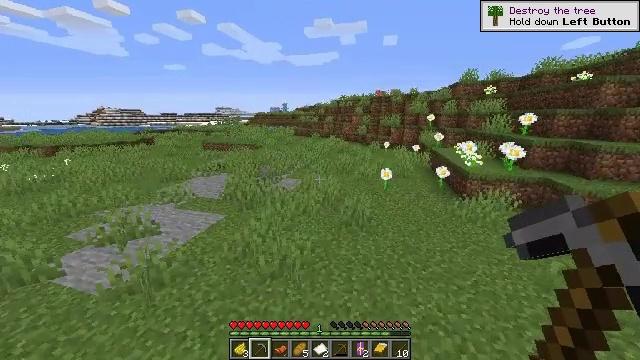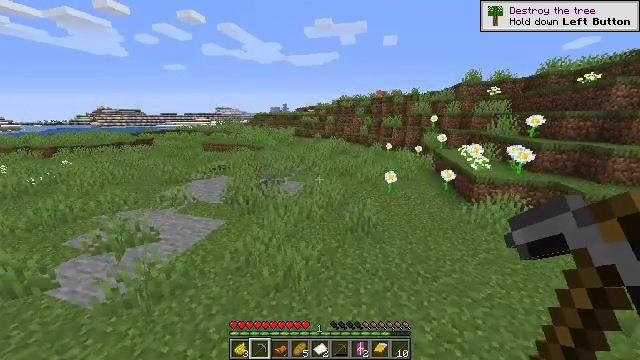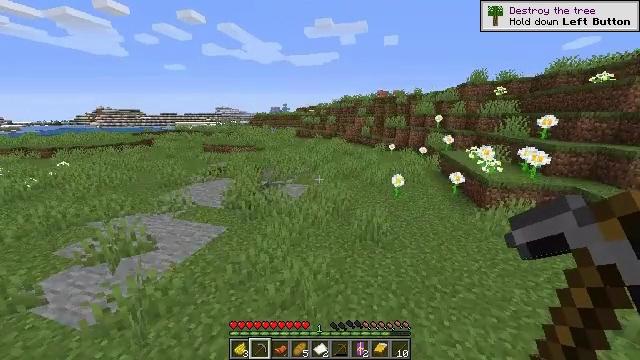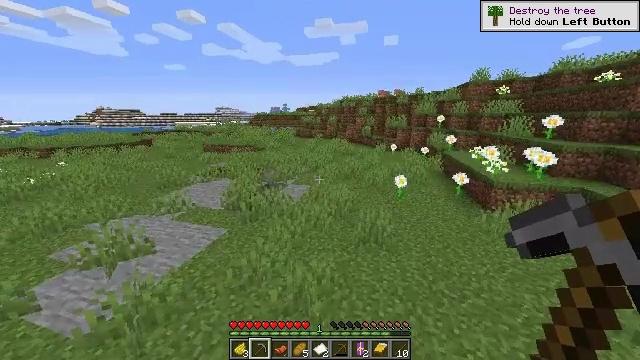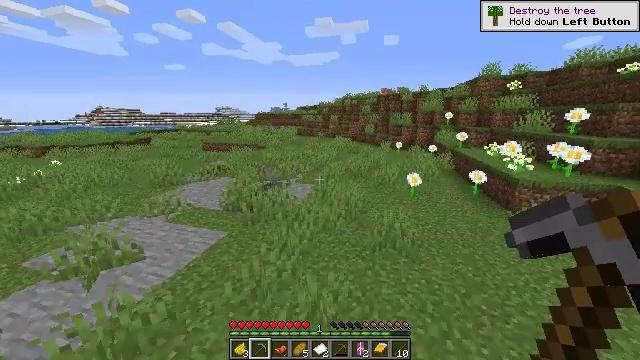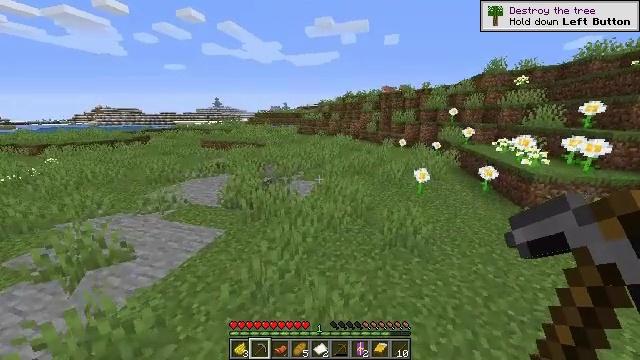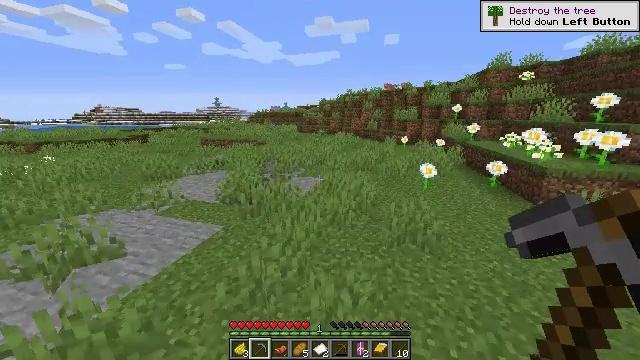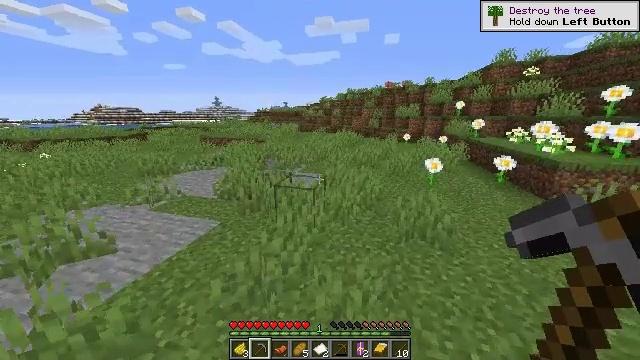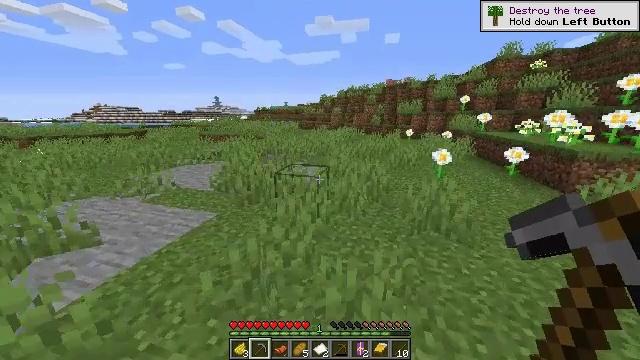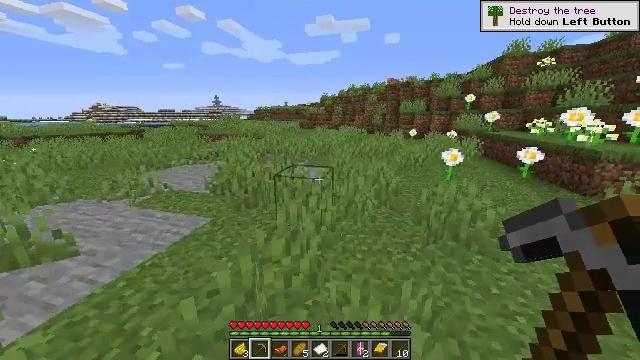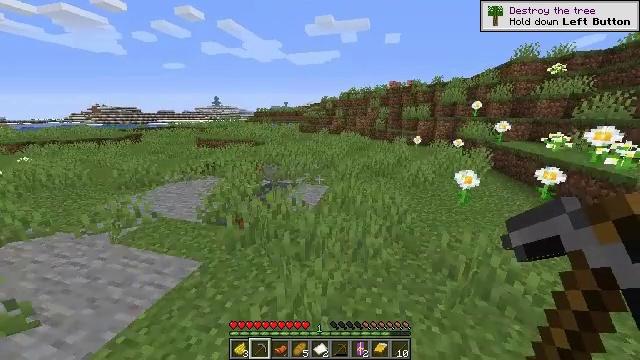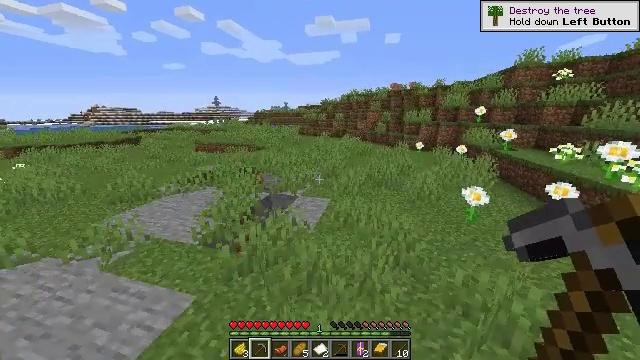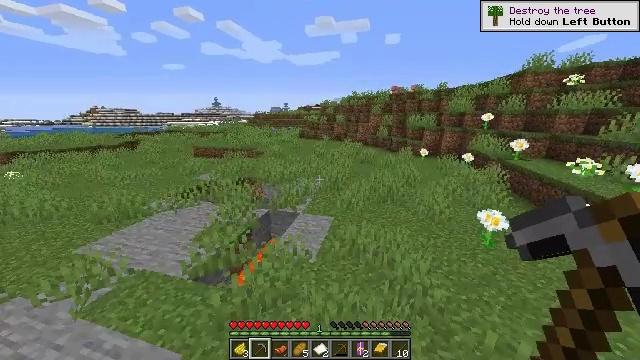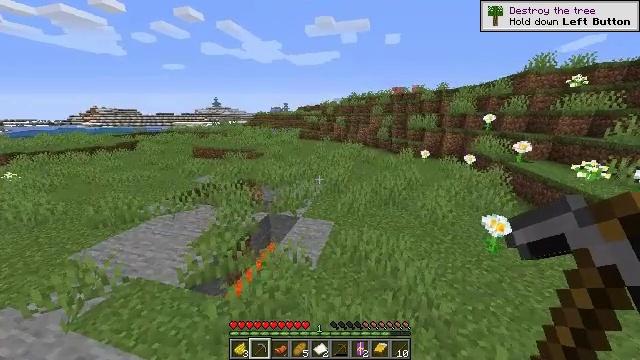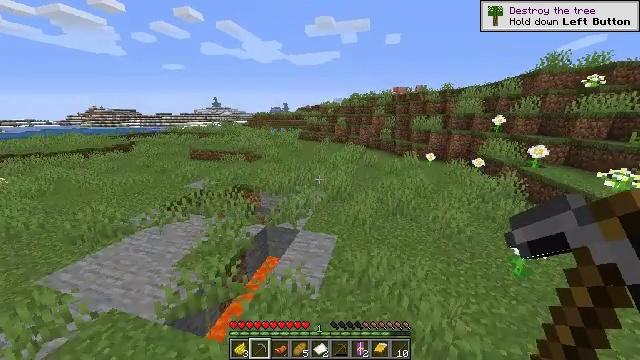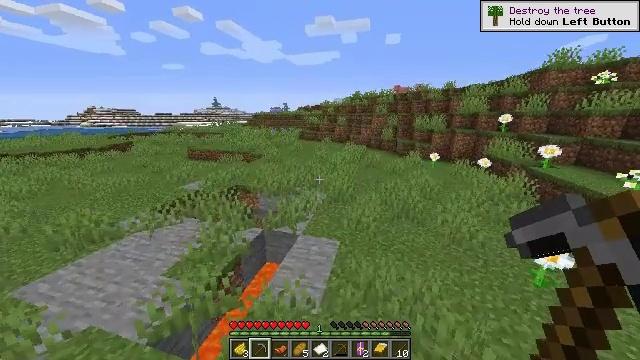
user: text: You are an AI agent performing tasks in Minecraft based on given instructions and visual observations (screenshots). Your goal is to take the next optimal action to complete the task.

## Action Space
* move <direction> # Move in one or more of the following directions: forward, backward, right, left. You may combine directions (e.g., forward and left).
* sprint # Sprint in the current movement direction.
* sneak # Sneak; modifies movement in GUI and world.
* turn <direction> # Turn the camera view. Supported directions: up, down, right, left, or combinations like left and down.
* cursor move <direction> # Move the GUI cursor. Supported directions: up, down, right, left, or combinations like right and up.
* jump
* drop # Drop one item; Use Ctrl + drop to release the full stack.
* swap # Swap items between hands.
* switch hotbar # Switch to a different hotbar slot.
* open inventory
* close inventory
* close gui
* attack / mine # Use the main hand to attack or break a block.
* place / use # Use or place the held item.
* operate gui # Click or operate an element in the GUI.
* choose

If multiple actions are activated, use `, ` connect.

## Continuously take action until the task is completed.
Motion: motion action
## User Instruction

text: Reclaim the spruce fence for reuse.
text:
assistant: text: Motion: move forward, jump
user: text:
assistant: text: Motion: move forward, jump
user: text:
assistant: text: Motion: move forward, jump
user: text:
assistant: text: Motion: move forward, jump
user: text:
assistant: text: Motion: move forward, jump
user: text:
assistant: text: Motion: move forward, jump
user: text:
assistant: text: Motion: move forward, jump
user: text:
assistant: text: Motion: move forward, jump
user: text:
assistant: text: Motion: move forward, jump
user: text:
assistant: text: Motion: move forward, jump
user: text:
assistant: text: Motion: move forward
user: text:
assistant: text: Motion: move forward
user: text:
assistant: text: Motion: move forward
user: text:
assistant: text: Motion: move forward
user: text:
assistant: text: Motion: move forward
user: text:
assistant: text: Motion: move forward
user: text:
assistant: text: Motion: move forward and move right
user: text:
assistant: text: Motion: move forward and move right
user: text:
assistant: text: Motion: move forward and move right
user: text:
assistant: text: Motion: move forward and move right
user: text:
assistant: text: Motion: move forward
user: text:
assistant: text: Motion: move forward
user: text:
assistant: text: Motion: move forward
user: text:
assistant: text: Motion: move forward
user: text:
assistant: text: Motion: move forward
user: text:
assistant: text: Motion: move forward
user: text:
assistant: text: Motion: move forward
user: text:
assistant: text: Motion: move forward
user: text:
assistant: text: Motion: move forward
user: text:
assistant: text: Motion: move forward